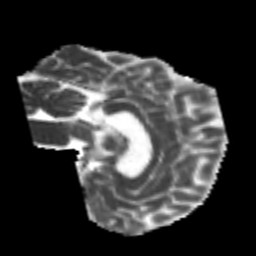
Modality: MD
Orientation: sagittal
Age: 26
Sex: male
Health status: healthy
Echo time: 0.074 s